Question: I have a map that creates paths and stores them in a DB. When the app is reloaded any saved paths are loaded again as a overlay It works fine until I zoom in and I see that they don't resize properly. How can I force a redraw to correct the size. I included a screen shot of what I'm seeing.

Here is a sample of my code. It draws subpaths for each point. Similar to a breadcrump following the users location. It's in a custom overlap class and called in
'''
-(void)drawMapRect:(MKMapRect)mapRect
zoomScale:(MKZoomScale)zoomScale
inContext:(CGContextRef)context
{
for (int io=0;io<OverlayList.count;io++){
CrumbPath *crumbs = [OverlayList objectAtIndex:io];
NSMutableArray *colors = [NSMutableArray arrayWithCapacity:2];
UIColor *color = [UIColor redColor];
int speedcolor;
UIColor *currentColor = [UIColor colorWithRed:255/255.0f green:256/255.0f blue:0/255.0f alpha:1.0f];
UIColor *NewcurrentColor = [UIColor colorWithRed:255/255.0f green:256/255.0f blue:0/255.0f alpha:1.0f];
[colors addObject:(id)[color CGColor]];
for (int i=0;i<crumbs.pointCount;i++){
NSInteger CurrentSpeed=crumbs.pointSpeed[i];
speedcolor=255-((int)CurrentSpeed*3);
if (speedcolor<2){
speedcolor=1;
}
CGMutablePathRef subpath = CGPathCreateMutable();
CGPoint point = [self pointForMapPoint:crumbs.points[i]];
if (i==0){
CGPathMoveToPoint(subpath, nil, point.x, point.y);
CGPathRelease(subpath);
} else {
CGPoint prevPoint = [self pointForMapPoint:crumbs.points[i-1]];
CGPathMoveToPoint(subpath, nil, prevPoint.x, prevPoint.y);
CGPathAddLineToPoint(subpath, nil, point.x, point.y);
CGFloat lineWidth = MKRoadWidthAtZoomScale(zoomScale);
CGFloat gradientLocation[2] = {0,1};
CGContextSaveGState(context);
CGColorSpaceRef colorSpace = CGColorSpaceCreateDeviceRGB();
CGPoint gradientStart = prevPoint;
CGPoint gradientEnd = point;
CGGradientRef gradient;
NewcurrentColor = [UIColor colorWithRed:255/255.0f green:speedcolor/255.0f blue:0/255.0f alpha:1.0f];
NSMutableArray *colors = [NSMutableArray arrayWithCapacity:2];
UIColor *color;
[colors addObject:(id)[currentColor CGColor]];
color = NewcurrentColor;
[colors addObject:(id)[color CGColor]];
gradient = CGGradientCreateWithColors(colorSpace, (CFArrayRef)colors, gradientLocation);
CGPathRef pathToFill = CGPathCreateCopyByStrokingPath(subpath, NULL, lineWidth, kCGLineCapRound, kCGLineJoinBevel, 0);
CGContextAddPath(context, pathToFill);
//NSLog(@"%f",lineWidth);
CGContextClip(context);//<--clip your context after you SAVE it, important!
CGContextDrawLinearGradient(context, gradient, gradientStart, gradientEnd, kCGGradientDrawsBeforeStartLocation);
CGContextRestoreGState(context);//<--Don't forget to restore your context.
currentColor = NewcurrentColor;
CGGradientRelease(gradient);
CGPathRelease(pathToFill);
CGColorSpaceRelease(colorSpace);
CGPathRelease(subpath);
}
}
}
'''
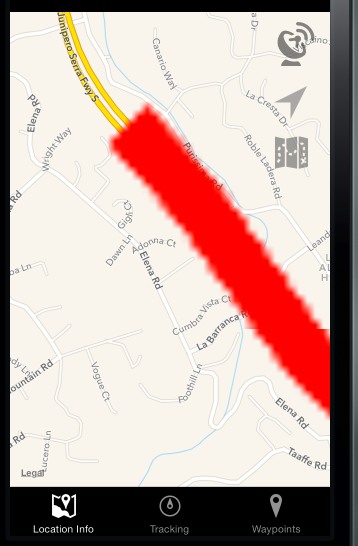
Answer: Seems to me that since you are using '-drawMapRect:zoomScale:inContext:', you would also need to use '-setNeedsDisplayInMapRect:zoomScale:' in response to zooming your map (via delegate callbacks). Then your renderer will get called again to update its draws.